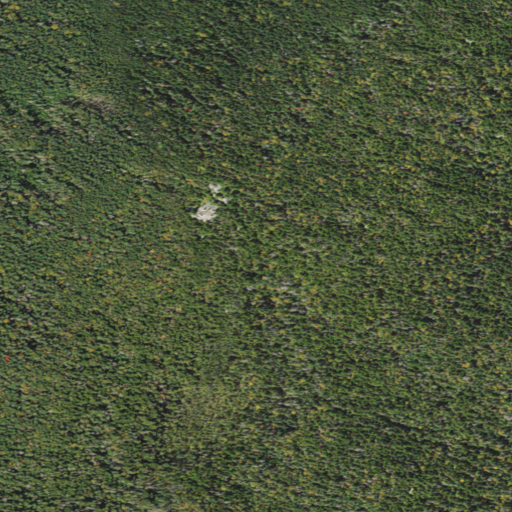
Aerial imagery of ridge(s) in New Hampshire named Carr Mountain containing only evergreen forest